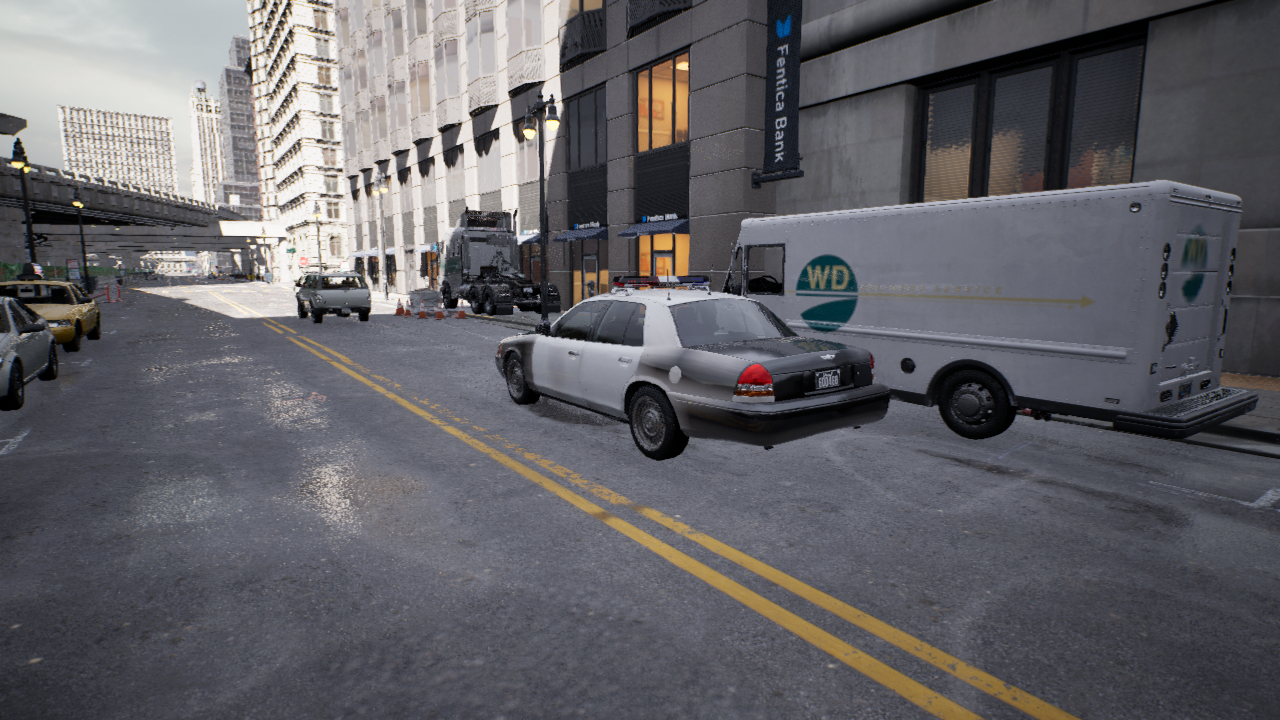
Venue: downtown
Lighting: clear day
Vehicle rig: sedan